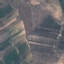
Land use / land cover class: PermanentCrop